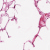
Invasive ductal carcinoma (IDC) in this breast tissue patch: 0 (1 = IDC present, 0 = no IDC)